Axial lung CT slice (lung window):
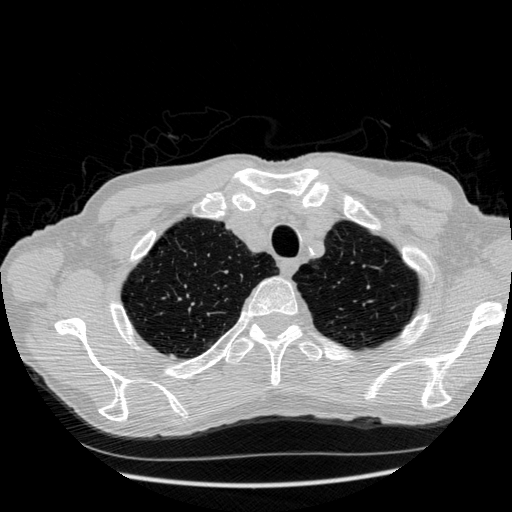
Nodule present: no